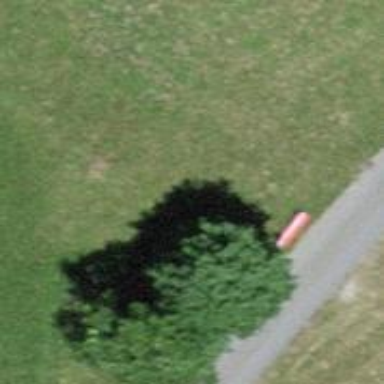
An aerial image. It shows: Bench.